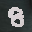
Label: 8